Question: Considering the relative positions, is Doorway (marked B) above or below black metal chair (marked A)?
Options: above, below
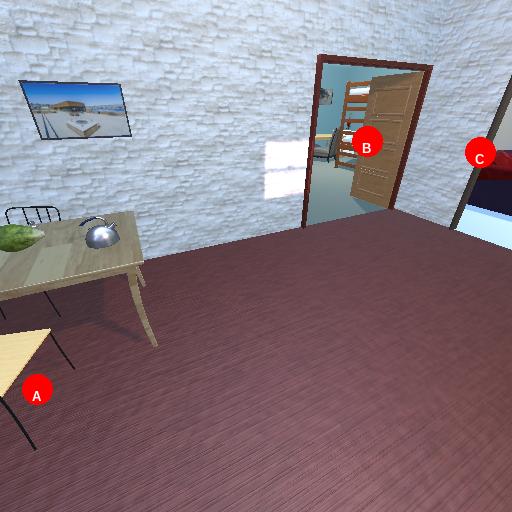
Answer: above